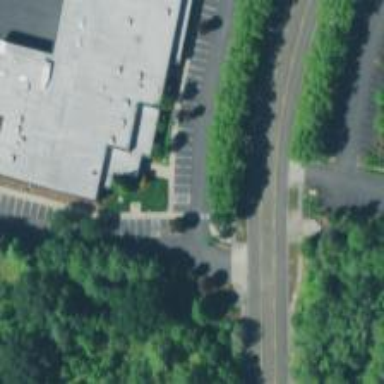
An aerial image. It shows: Parking space.